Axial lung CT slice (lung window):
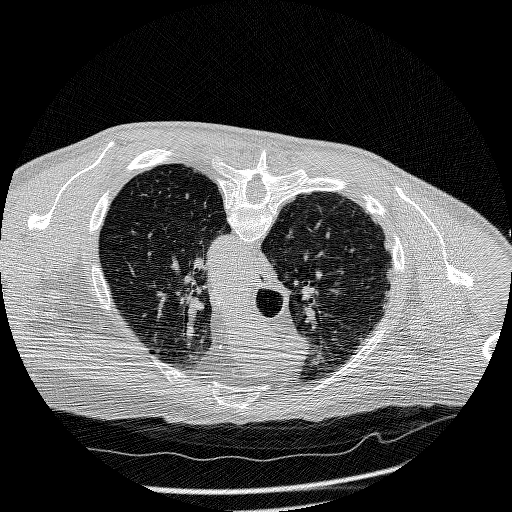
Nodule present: no